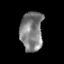
Tissue: skin
Cell type: Epithelial cells
Senescence score: 0.2639
Nuclear area (px): 876
Mean DAPI intensity: 126.95